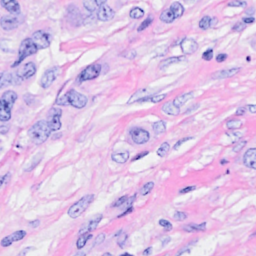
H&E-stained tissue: Breast